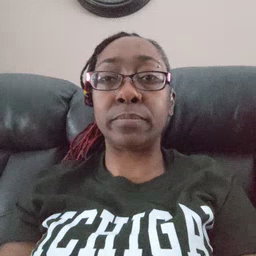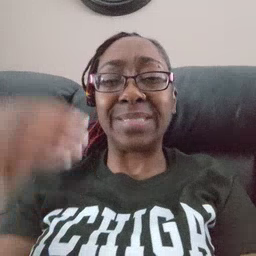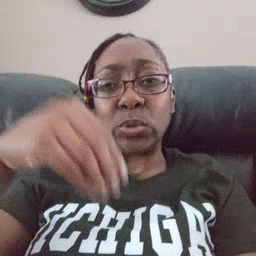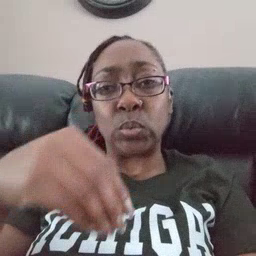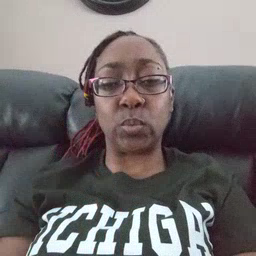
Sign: into